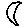
Label: moon